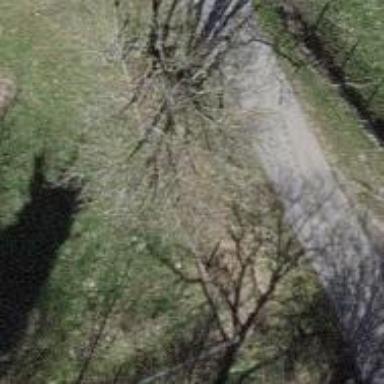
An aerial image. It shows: Beautiful tree in nature.